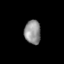
Tissue: lung
Cell type: Epithelial cells
Senescence score: 0.2155
Nuclear area (px): 382
Mean DAPI intensity: 144.139